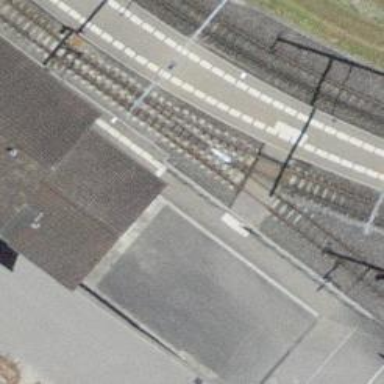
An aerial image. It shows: Platform at the railway station with shelter for public transport.